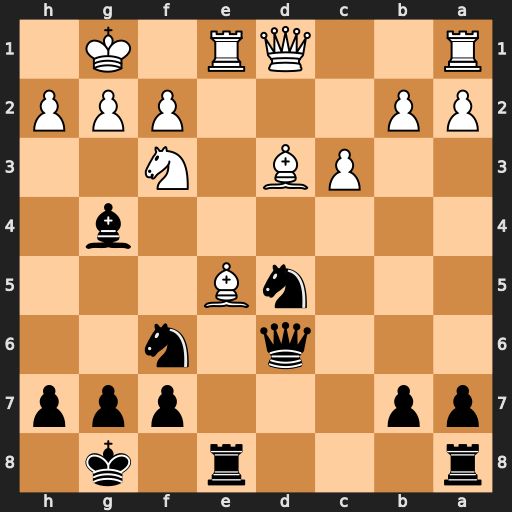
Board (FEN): r3r1k1/pp3ppp/3q1n2/3nB3/6b1/2PB1N2/PP3PPP/R2QR1K1
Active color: b
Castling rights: -
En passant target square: -
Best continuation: Rxe5 Rxe5 Bxf3 Qxf3 Qxe5